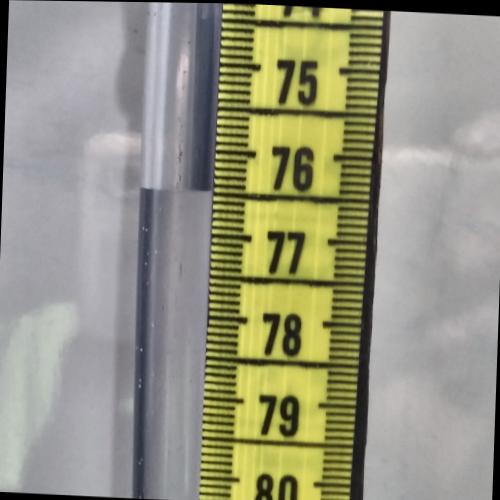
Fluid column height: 76.5 cm